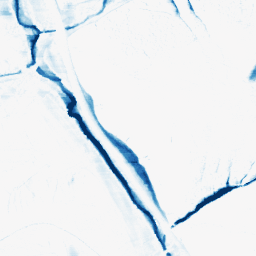
Category: morphological
Decomposition family: morphological_ellipse
Decomposition parameters: operation: closing
width: 5
height: 20
Upsampling method: cubic_catmull_rom
Upsampling parameters: scale: 8
Upsampling scale: 8